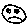
Label: smiley face